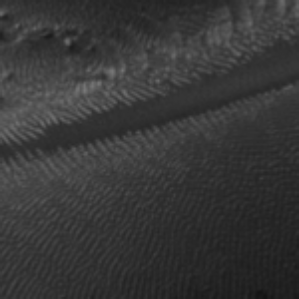
Label: frost